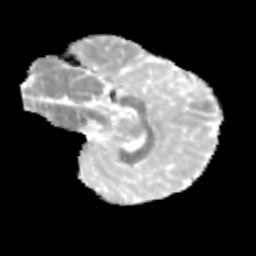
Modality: MD
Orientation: sagittal
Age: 11
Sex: male
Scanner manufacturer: siemens
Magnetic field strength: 3 T
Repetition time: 3.8 s
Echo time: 0.07 s